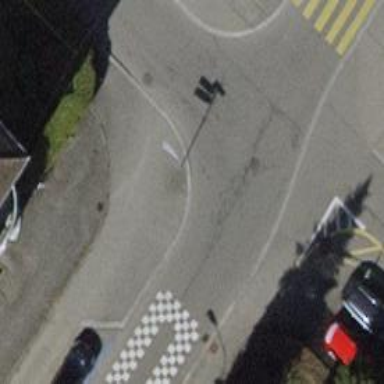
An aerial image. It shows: Kerb serving as barrier.